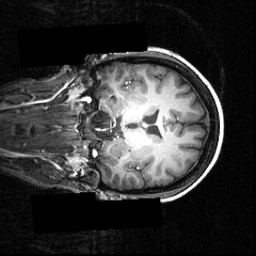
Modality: T1w
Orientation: coronal
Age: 23
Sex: female
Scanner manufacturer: siemens
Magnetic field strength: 3.951 T
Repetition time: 1.5 s
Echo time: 0.00335 s